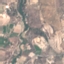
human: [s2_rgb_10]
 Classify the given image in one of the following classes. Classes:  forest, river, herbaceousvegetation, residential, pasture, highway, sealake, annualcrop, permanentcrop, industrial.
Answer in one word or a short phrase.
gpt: PermanentCrop